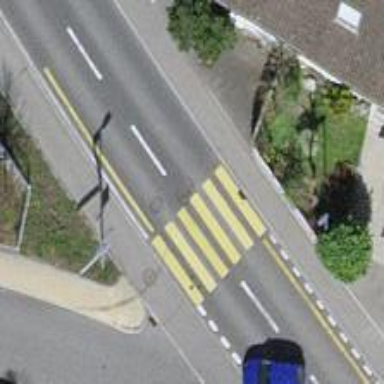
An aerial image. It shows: Uncontrolled zebra crossing with notable zebra markings.